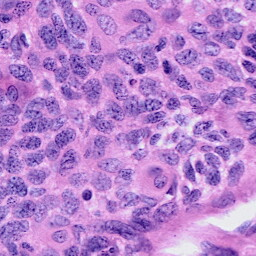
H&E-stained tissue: Cervix